A scalogram of one vibration snapshot from a rotating bearing is shown, computed with a continuous wavelet transform. Classify the bearing condition as one of: normal, inner_race, outer_race, ball.
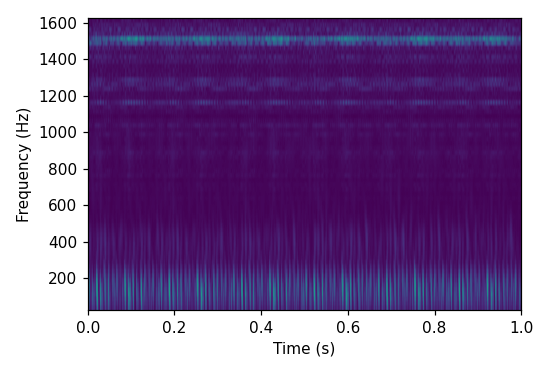
Answer: outer_race